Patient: sex M, age 24
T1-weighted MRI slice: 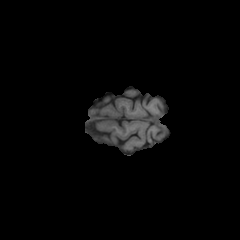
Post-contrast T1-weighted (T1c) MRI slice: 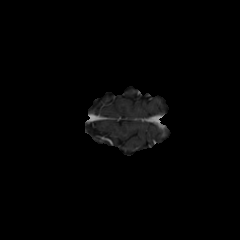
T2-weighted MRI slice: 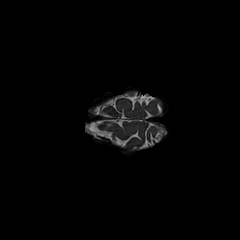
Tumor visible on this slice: no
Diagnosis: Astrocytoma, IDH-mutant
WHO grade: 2